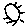
Label: sun